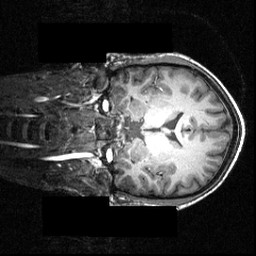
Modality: T1w
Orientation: coronal
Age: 21
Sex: male
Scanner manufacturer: siemens
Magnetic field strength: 3.951 T
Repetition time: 1.5 s
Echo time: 0.00335 s